Question: I tried to modify the 'open' default command for and files on Windows in order to open the Windows terminal instead of the legacy .
My modification to the user registry was:

(I had to use <URL>.
The same default value was used for the class.
The above definitions work properly.
There is a little issue though: when I now run a or a file, the command line for uses "legacy DOS 8.3 paths", as well as the current working directory.
If my definition for the open command simply uses 'wt.exe' instead of '"%localappdata%\Microsoft\WindowsApps\wt.exe"', then the problem disappears.
Is there a way to use the absolute path and still get the non-8.3 behavior?
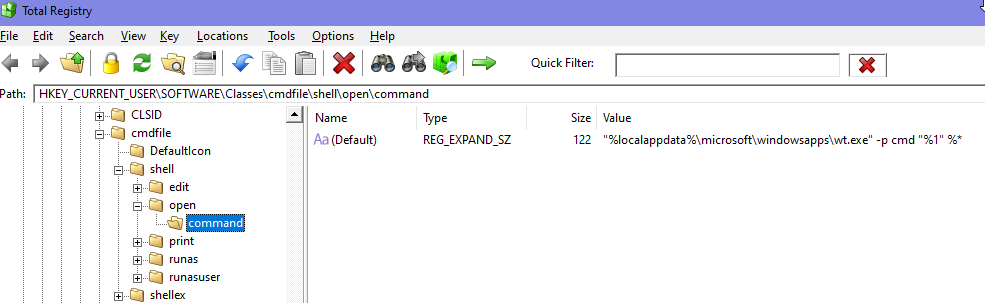
Answer: When using '%1', the shell tries to guess if the target supports long filenames. If you use '%L', the shell always uses the long filename if the target is 32 or 64-bit. 16-bit applications presumably still get the short name?
'%L' is not officially documented anywhere but a Microsoft employee listed them in a <URL>...